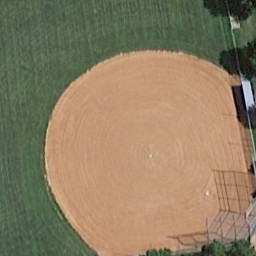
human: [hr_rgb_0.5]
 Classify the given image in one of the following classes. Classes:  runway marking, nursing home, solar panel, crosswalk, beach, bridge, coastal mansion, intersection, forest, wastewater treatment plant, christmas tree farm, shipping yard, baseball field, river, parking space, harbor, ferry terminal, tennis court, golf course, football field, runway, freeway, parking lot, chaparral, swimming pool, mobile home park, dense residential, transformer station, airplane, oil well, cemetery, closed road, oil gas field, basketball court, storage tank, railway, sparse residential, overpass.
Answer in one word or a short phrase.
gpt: baseball field